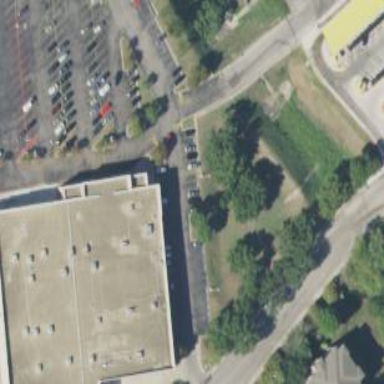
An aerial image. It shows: Fitness center building.